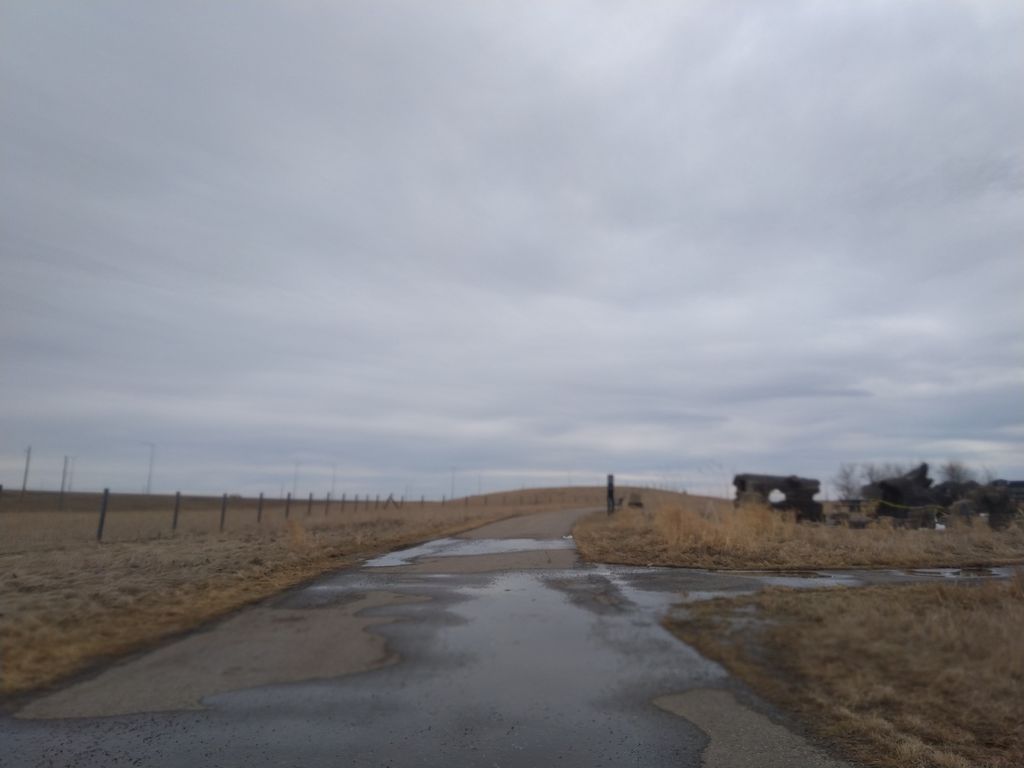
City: calgary